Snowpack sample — Snodgrass Mountain, Crested Butte, Colorado (2/4/25, 12:06 PM MST)
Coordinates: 38.923, -106.968
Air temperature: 35 °F
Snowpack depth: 80 cm
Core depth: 60 cm
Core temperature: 32 °F
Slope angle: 14°, slope face: 78°
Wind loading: low
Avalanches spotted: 0
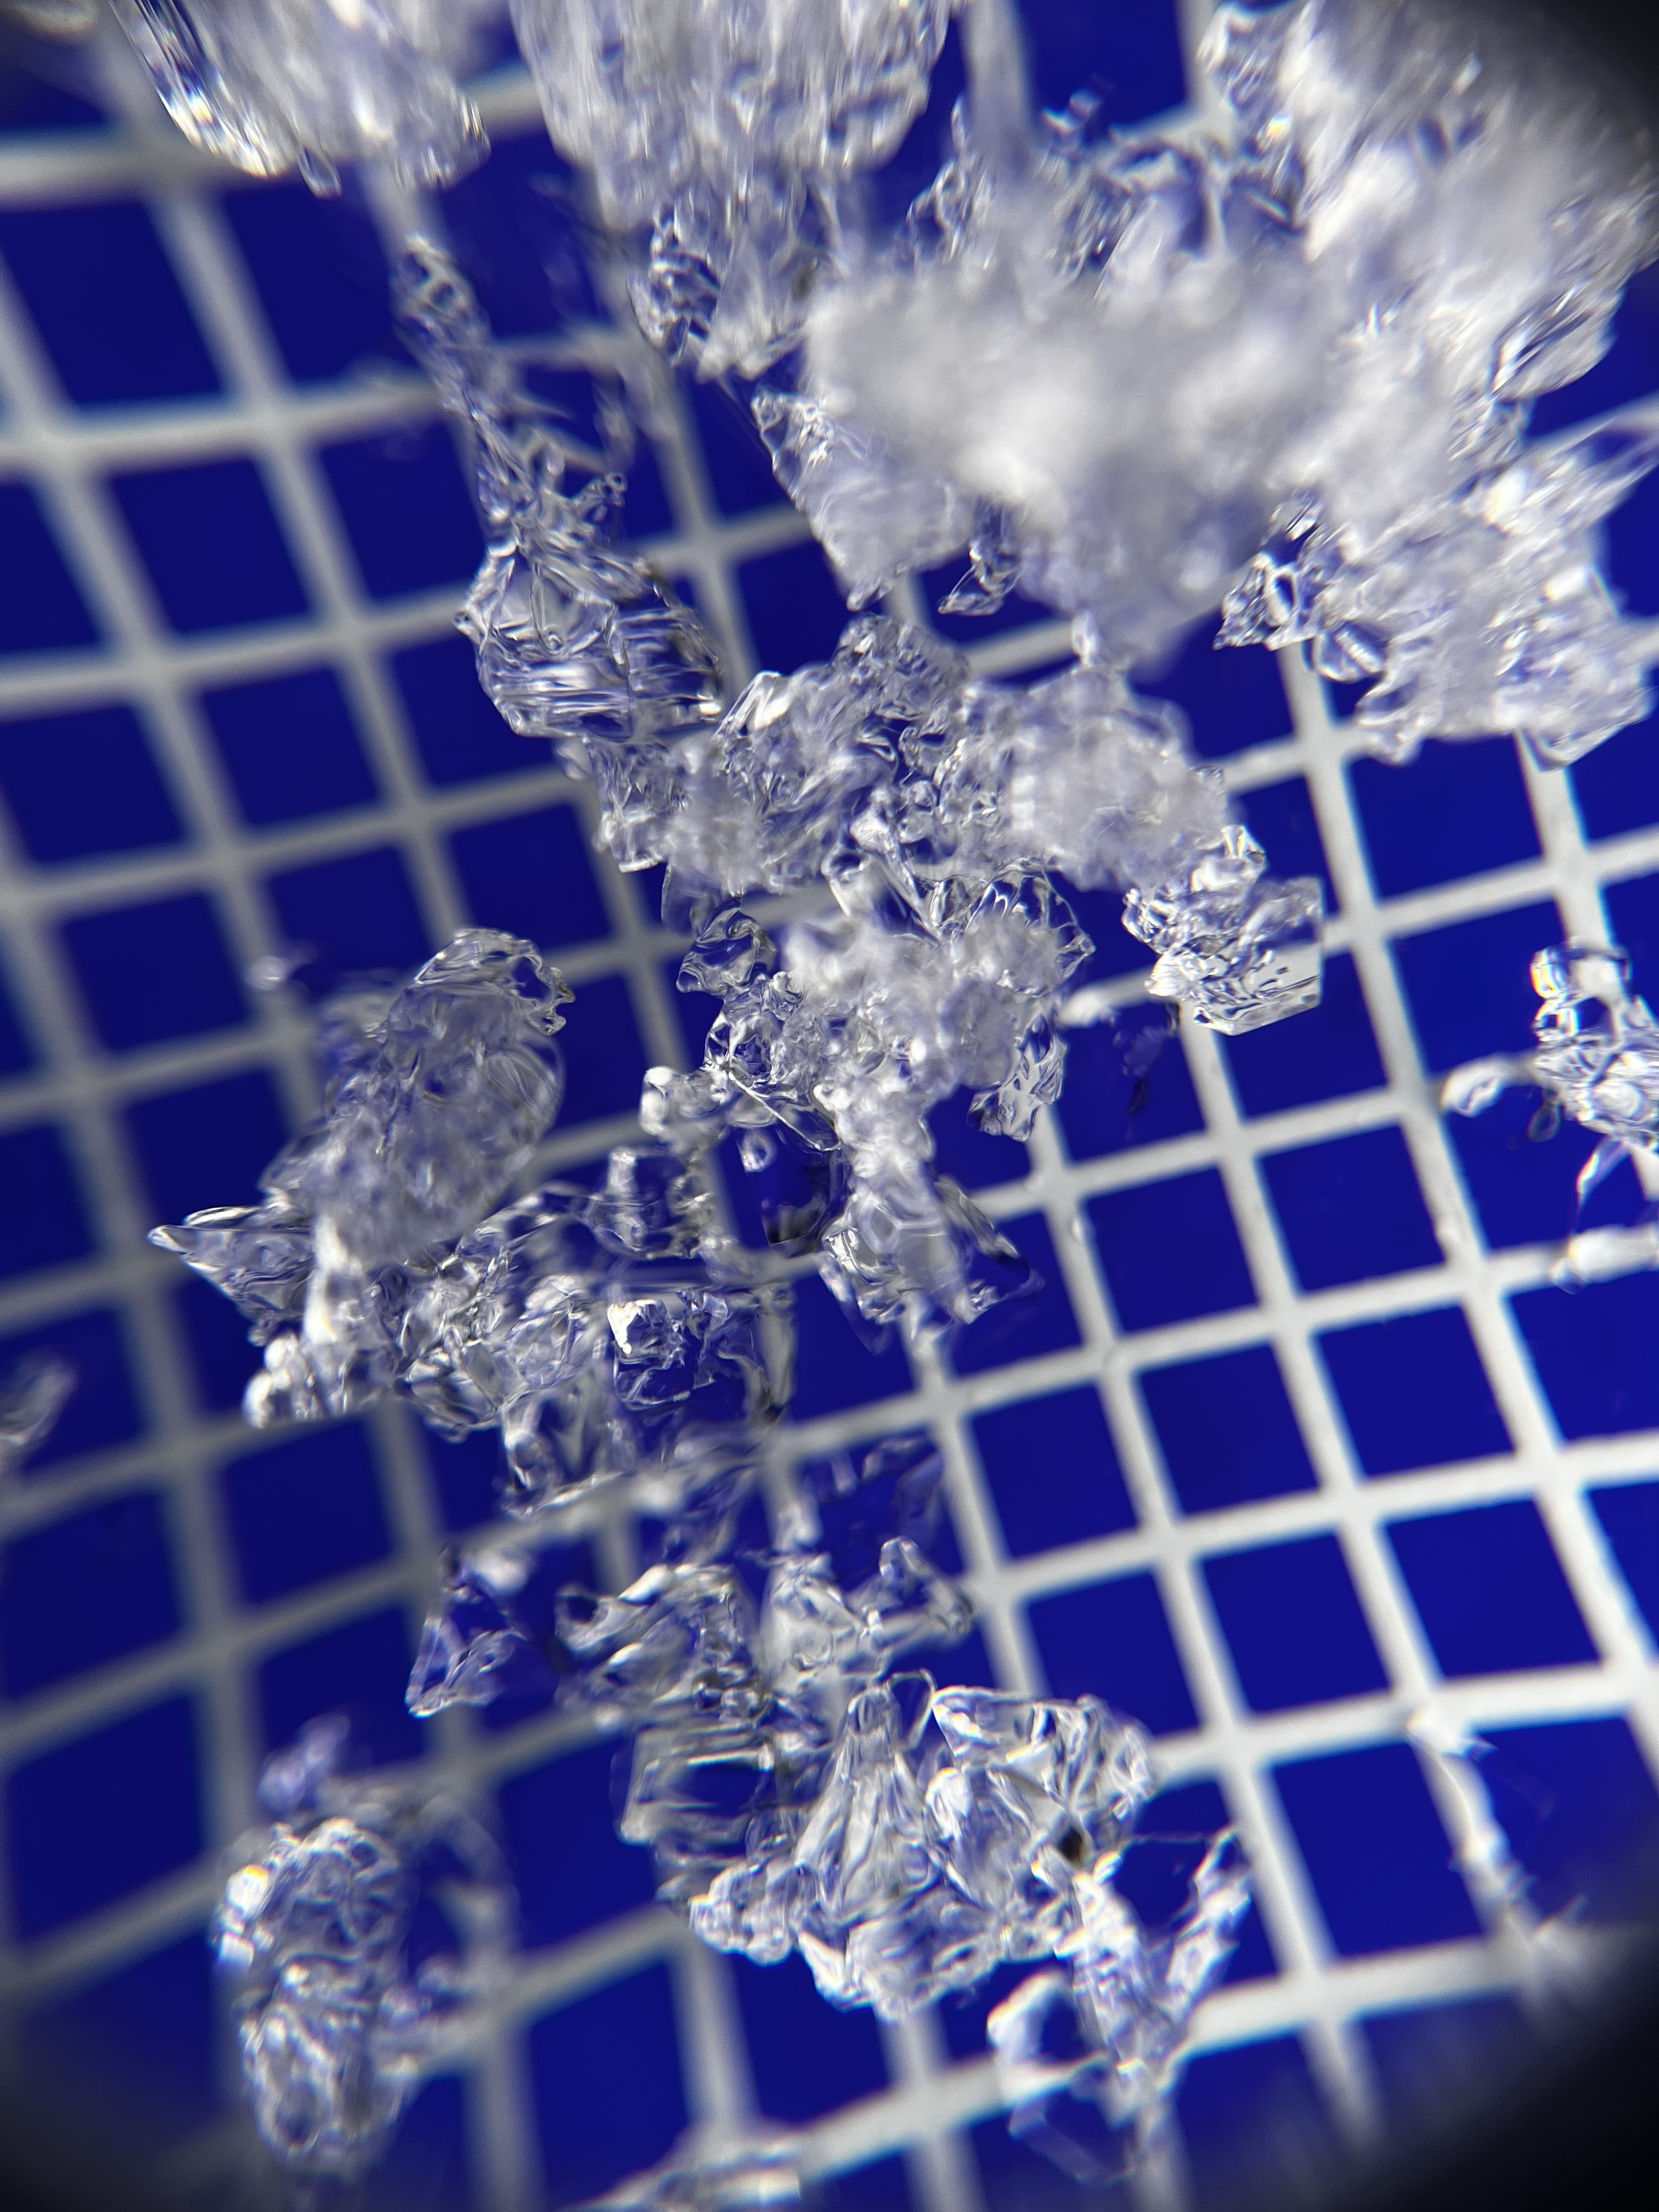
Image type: magnified_profile
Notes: No avalanches nearby, unusually warm weather for the last month reported by residents, Collected 25 yards from treeline